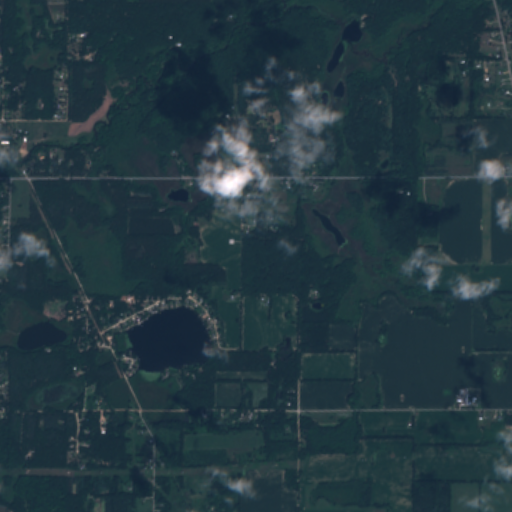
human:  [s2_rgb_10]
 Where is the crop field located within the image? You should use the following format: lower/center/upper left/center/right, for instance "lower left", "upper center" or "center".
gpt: The crop field is located in the upper right of the image.
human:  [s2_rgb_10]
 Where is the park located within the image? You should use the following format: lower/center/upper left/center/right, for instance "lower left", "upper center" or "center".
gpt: The park is located in the lower center of the image.
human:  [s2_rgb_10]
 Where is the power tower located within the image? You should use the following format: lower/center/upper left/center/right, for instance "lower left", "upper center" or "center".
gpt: The power tower is located in the lower of the image.
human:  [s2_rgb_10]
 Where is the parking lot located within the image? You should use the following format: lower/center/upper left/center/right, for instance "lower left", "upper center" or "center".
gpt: There is no parking lot in the image.